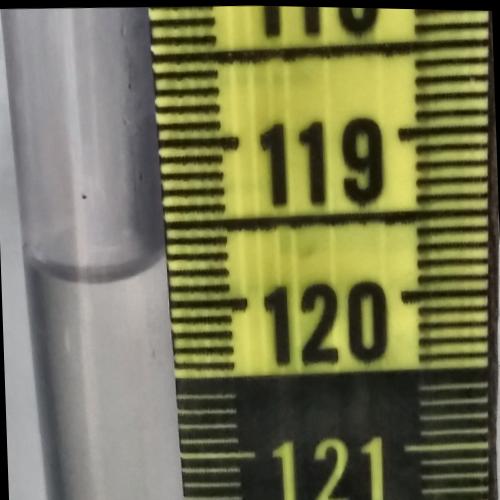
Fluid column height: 119.8 cm